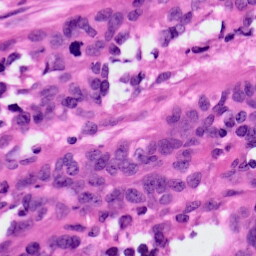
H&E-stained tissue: Ovarian